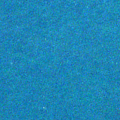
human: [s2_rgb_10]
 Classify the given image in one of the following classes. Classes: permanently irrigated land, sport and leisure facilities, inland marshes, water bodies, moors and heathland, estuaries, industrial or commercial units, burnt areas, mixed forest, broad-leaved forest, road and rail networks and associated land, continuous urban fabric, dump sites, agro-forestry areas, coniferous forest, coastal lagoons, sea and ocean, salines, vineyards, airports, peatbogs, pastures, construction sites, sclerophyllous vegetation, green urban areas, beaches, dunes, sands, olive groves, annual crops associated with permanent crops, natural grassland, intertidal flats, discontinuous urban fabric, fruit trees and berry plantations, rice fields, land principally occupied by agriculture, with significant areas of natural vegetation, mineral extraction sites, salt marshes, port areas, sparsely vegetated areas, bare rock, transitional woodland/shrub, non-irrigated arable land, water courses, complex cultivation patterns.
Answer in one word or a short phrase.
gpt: sea and ocean